Platform: macOS
Application: Chrome
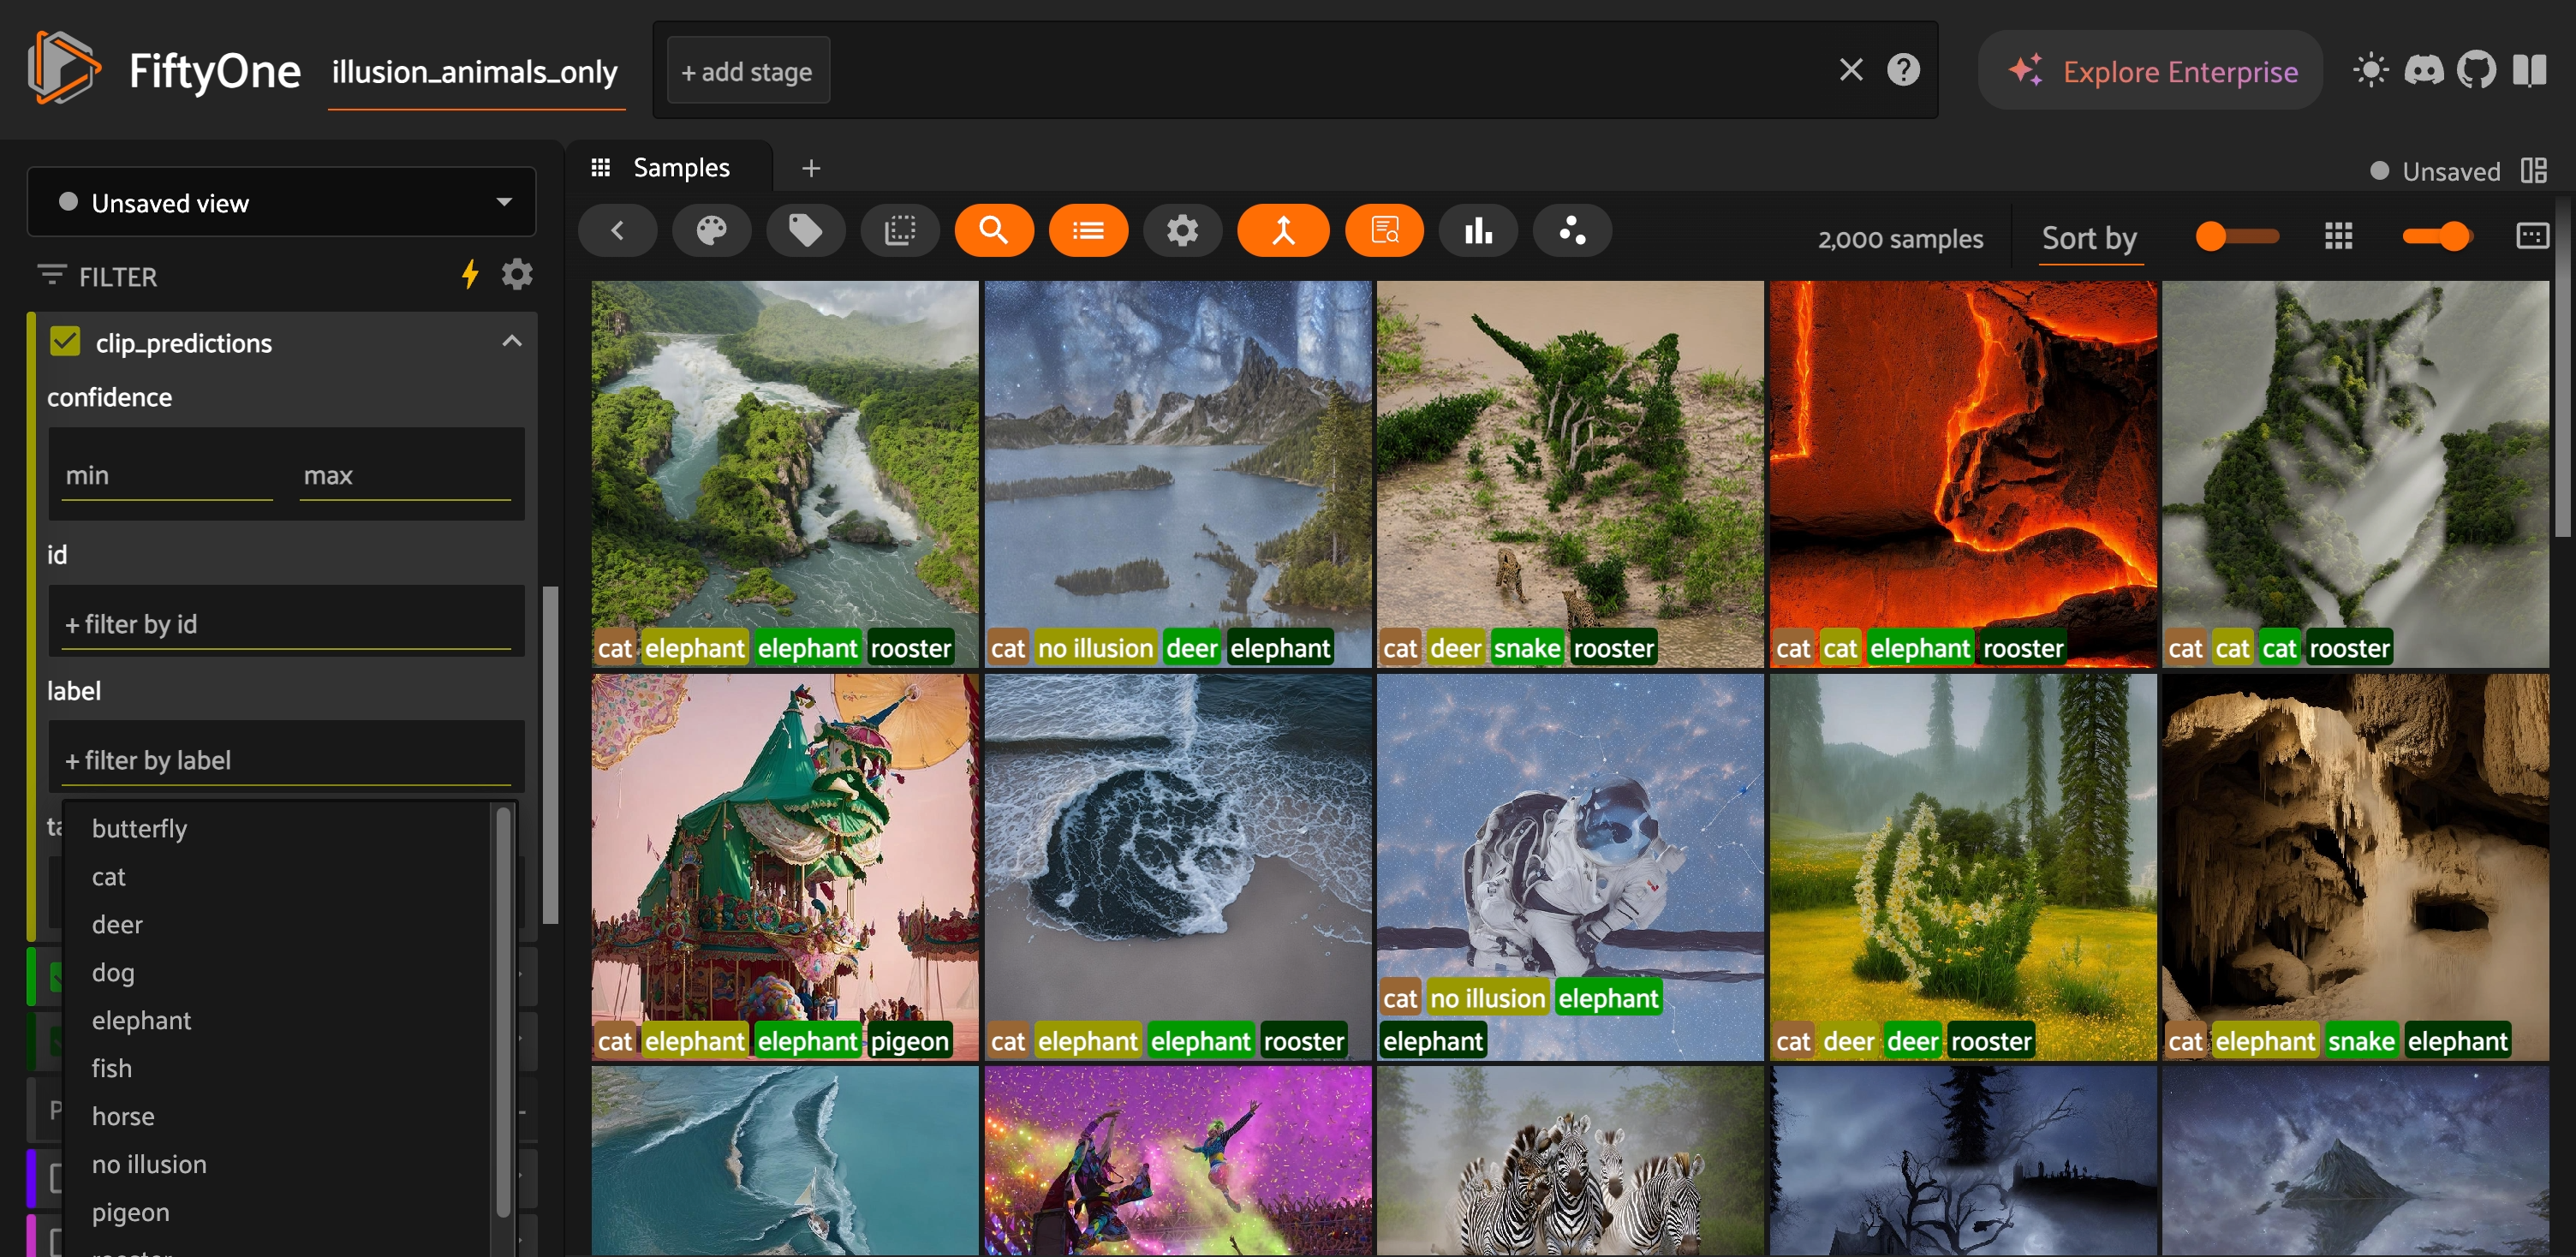
task_description: Filter samples in the sample panel to those with label of deer for clip_predictions
action_type: select
element_info: Menu Item
steps_since_start: 1